Interaction volume radius: 10 \u00c5
Interaction volume height: 15 \u00c5
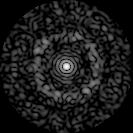
Disorder parameter: 0.8548